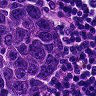
Metastatic tissue present: yes